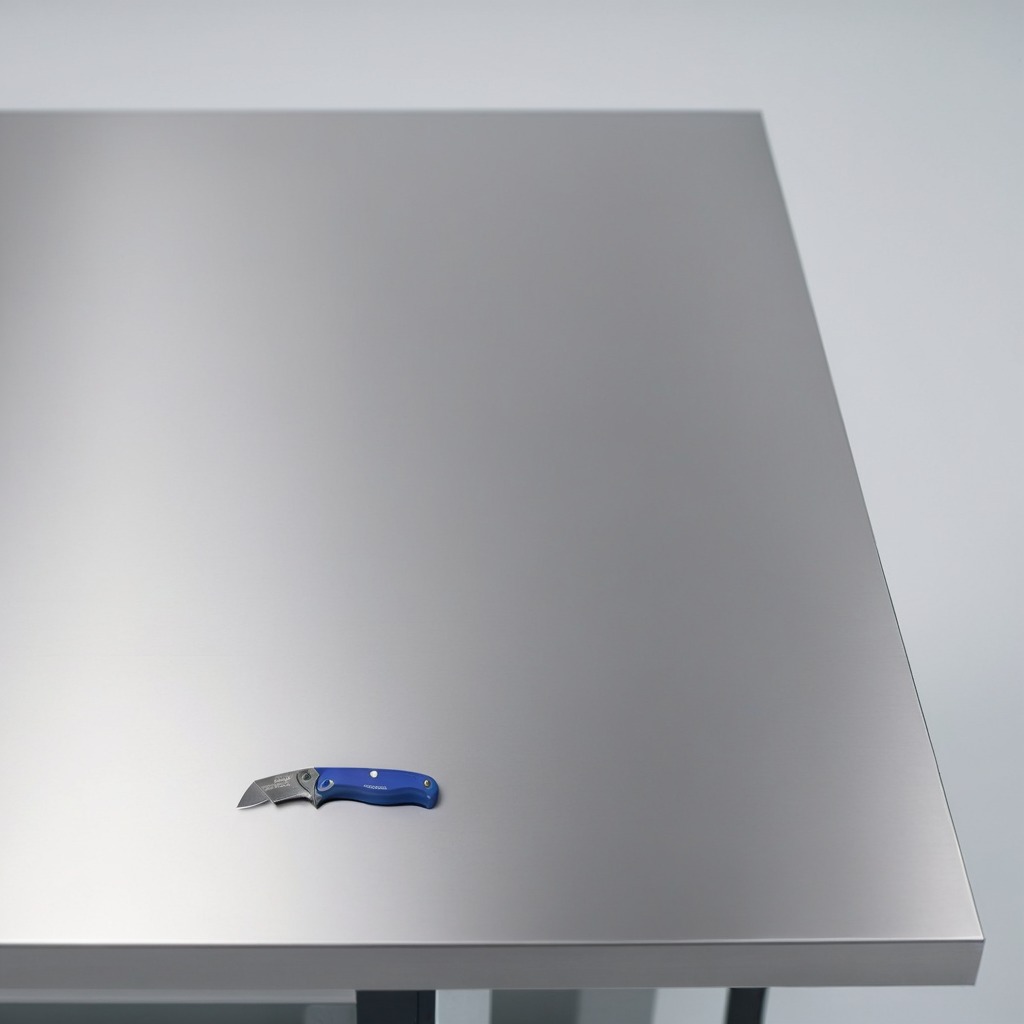
A utility knife is lying on a stainless steel table in a high-end prototyping lab.